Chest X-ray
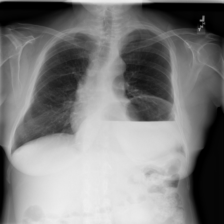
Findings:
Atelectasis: negative
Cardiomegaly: negative
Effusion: negative
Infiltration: negative
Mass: negative
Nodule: negative
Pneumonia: negative
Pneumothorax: negative
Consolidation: negative
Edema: negative
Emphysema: negative
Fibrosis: negative
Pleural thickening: negative
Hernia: negative